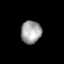
Tissue: lung
Cell type: Endothelial cells
Senescence score: 0.2126
Nuclear area (px): 455
Mean DAPI intensity: 161.91